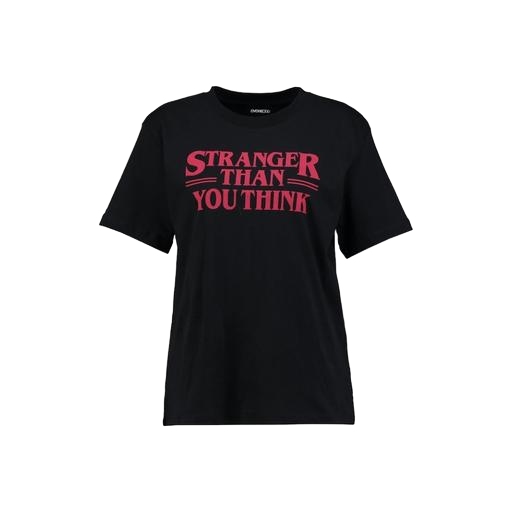
mid t-shirt, black printed sayings t-shirt, black plus size printed t-shirt only macy, white background